Question: I'm looking at a Windows Task Manager Performance Graph (below). It appears to be maxing out at 50% (where I have two cores). I'm trying to work out if the underlying CPU operation is CPU-bound.
My question is:

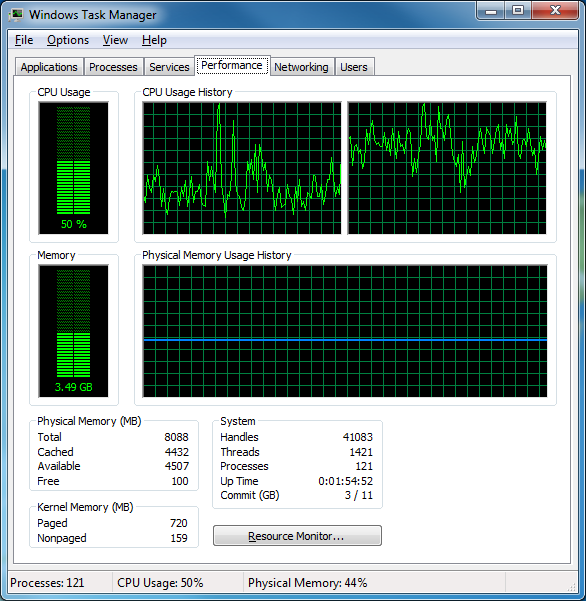
Answer: When you see a dual-core CPU pegged out at 50% it's a strong indication that there is exactly one thread (of a given process) that is using the maximum amount of CPU resources the operating system can give to it. Why 50% and not 100% ? Because when this thread is running there is always exactly one other CPU core that has near nothing to do. The same test on a quad-core would show the CPU meter pegged at 25%. A single-core machine would show the CPU pegged at close to 100%.
In your case, if you ran two or more instances of this same program, the CPU meter would peg out at 100%.
The OS may run this thread on a different core on each pre-emptive task switch. The fact that each individual graphs are plotting erratically is indicative of this. If you right click on the process in the Processes tab (Detail tab on Win8), you can actually change the process affinity to force the process to run on a specific CPU core. When you do this, one graph will peg at 100% while the other will be idle (near 0%). That's still an overall processor usage of 50%.
Make sense?